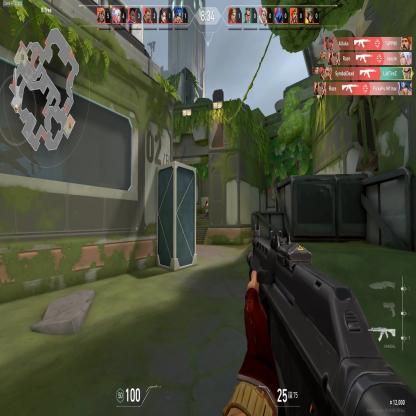
Label: enemy